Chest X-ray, AP view. Patient: 55 years old, sex F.
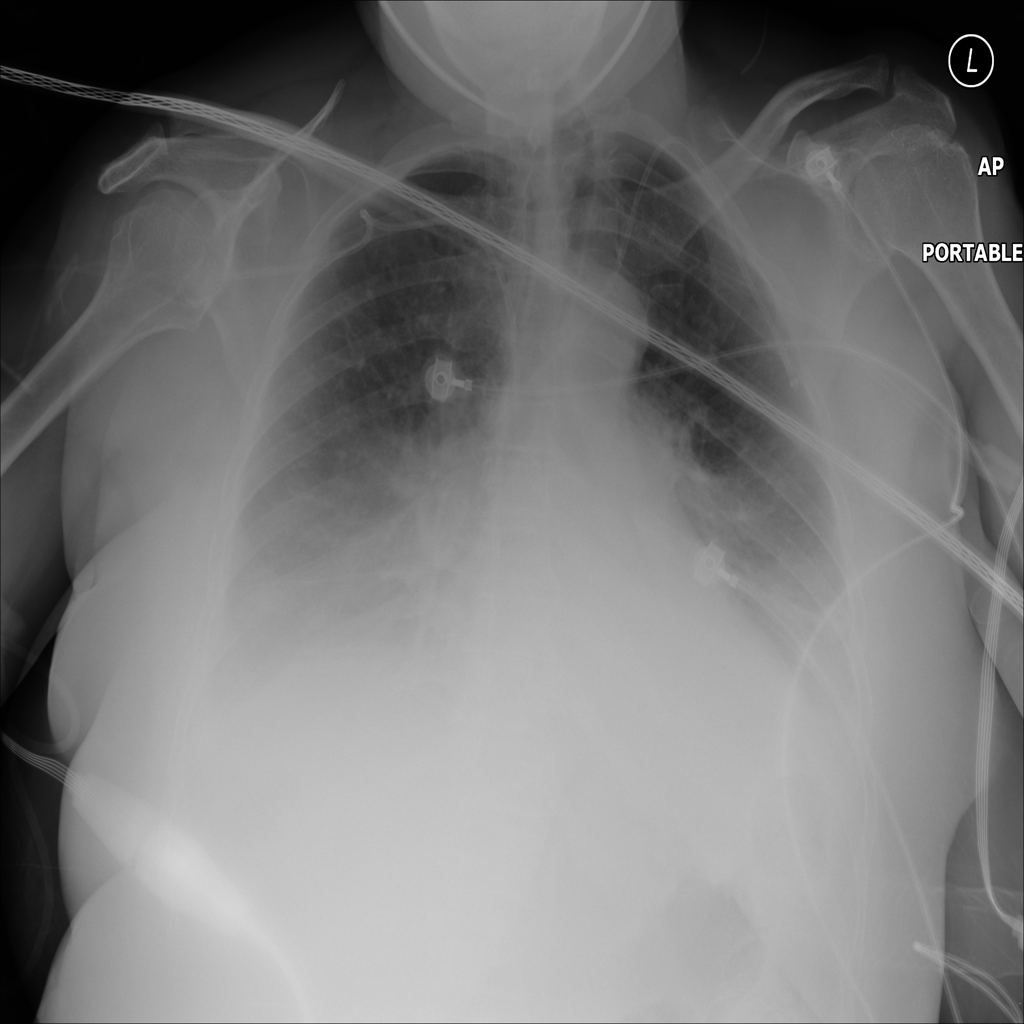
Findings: Effusion, Infiltration